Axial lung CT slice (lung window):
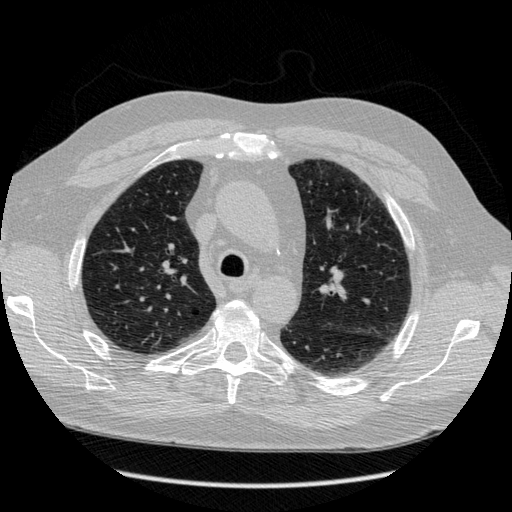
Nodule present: no